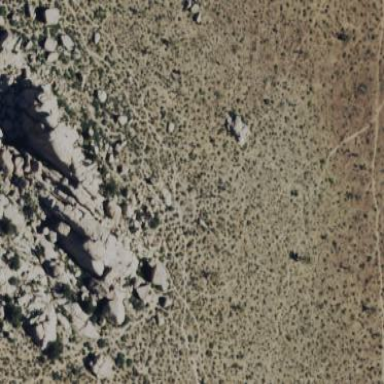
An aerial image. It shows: Landscape of bare rock.